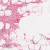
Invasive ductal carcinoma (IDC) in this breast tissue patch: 0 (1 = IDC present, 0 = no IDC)